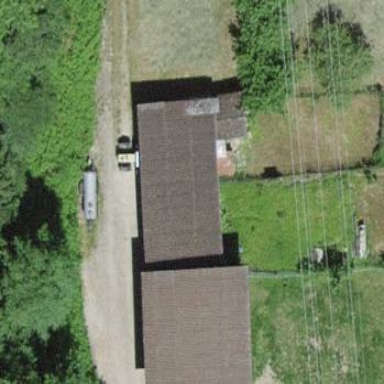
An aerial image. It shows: Rural barn.